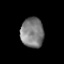
Tissue: prostate
Cell type: B cells
Senescence score: 0.823
Nuclear area (px): 678
Mean DAPI intensity: 125.147